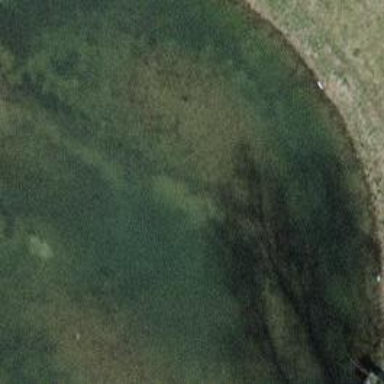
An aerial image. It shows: Peaceful pond surrounded by nature.